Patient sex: M
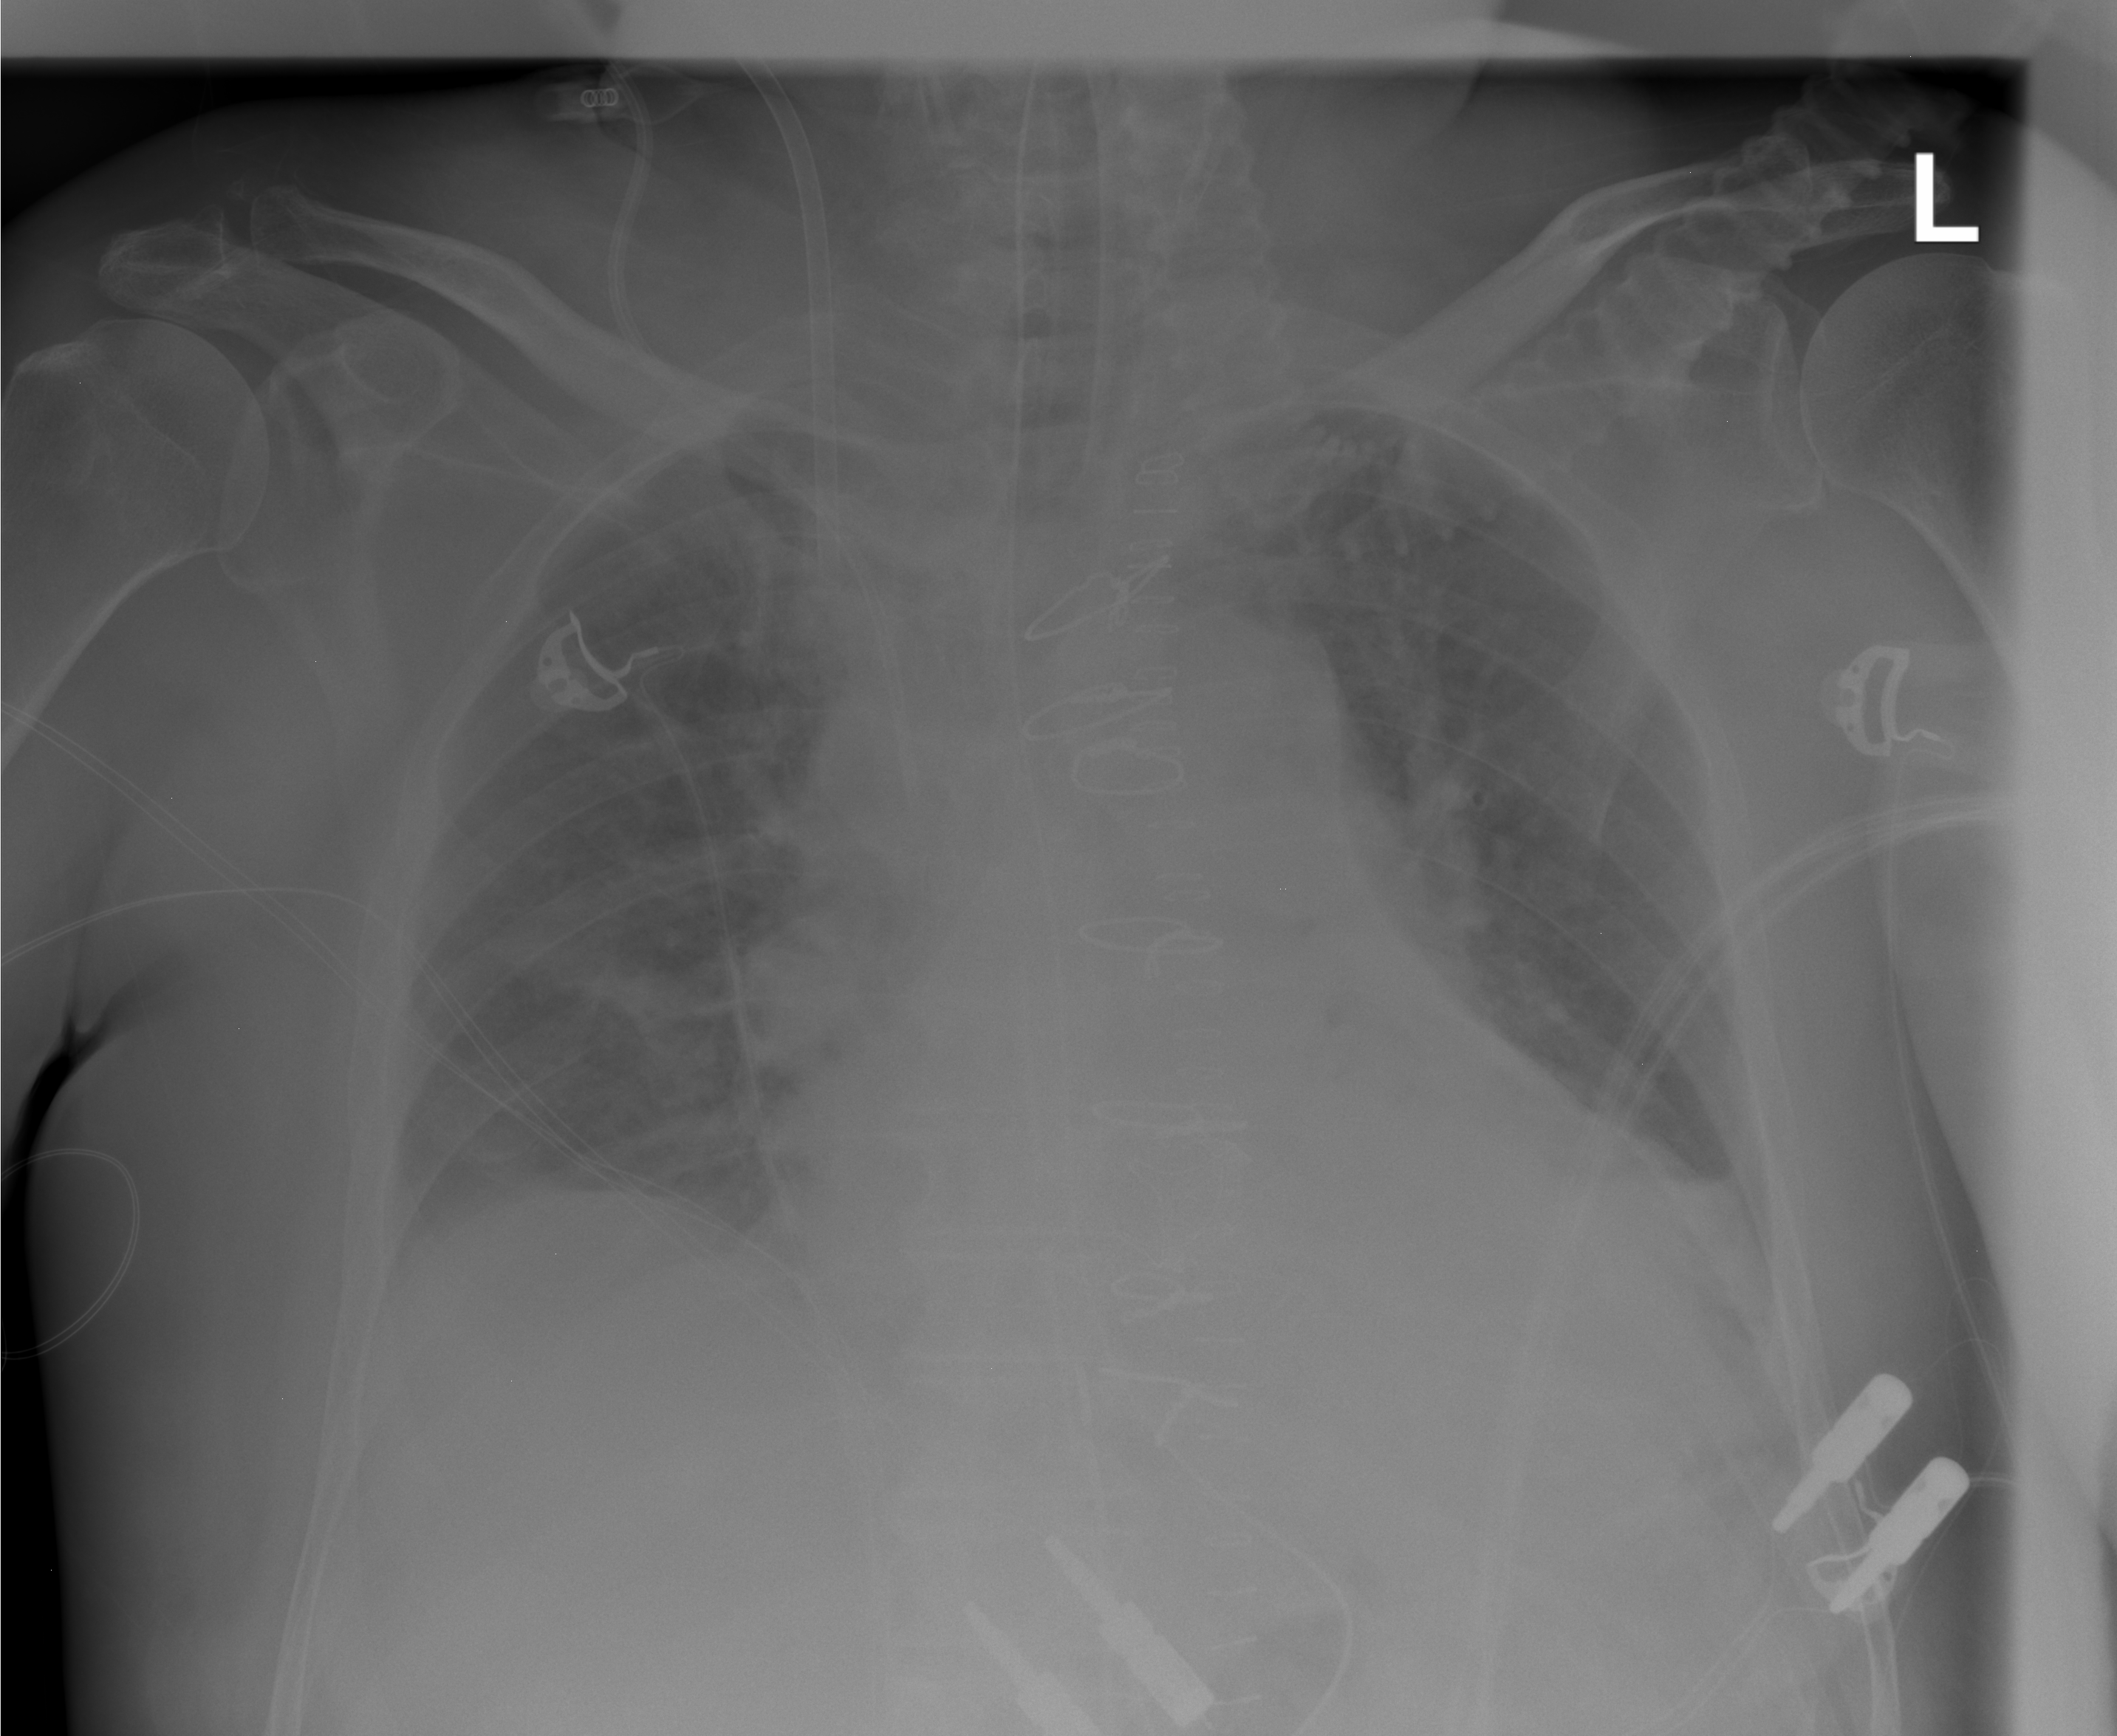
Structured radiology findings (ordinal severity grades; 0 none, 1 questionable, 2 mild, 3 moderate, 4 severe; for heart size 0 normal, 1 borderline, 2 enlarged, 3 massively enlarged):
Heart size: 2
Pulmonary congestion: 2
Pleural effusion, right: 0
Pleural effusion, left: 2
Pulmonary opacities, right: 2
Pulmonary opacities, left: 2
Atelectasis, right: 0
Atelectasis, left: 2